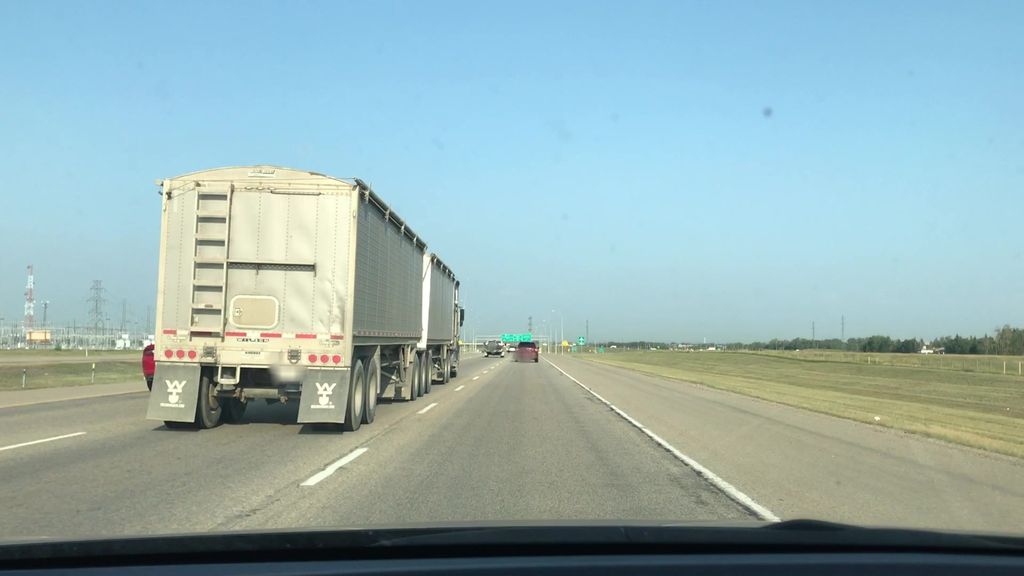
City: edmonton